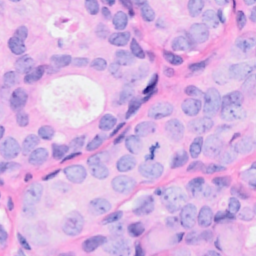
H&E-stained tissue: Breast